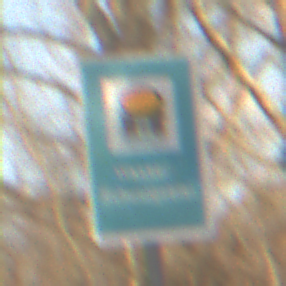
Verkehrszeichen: Wasserschutzgebiet
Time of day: SunriseSunset
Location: Outdoor (Nature)
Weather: PartlyCloudy
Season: NotSpecified
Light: Natural